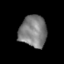
Tissue: skin
Cell type: Epithelial cells
Senescence score: 0.2649
Nuclear area (px): 844
Mean DAPI intensity: 126.565